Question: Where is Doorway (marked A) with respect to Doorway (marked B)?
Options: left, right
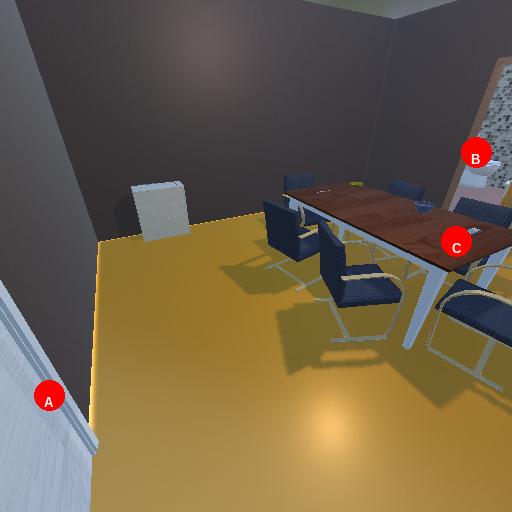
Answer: left